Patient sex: M
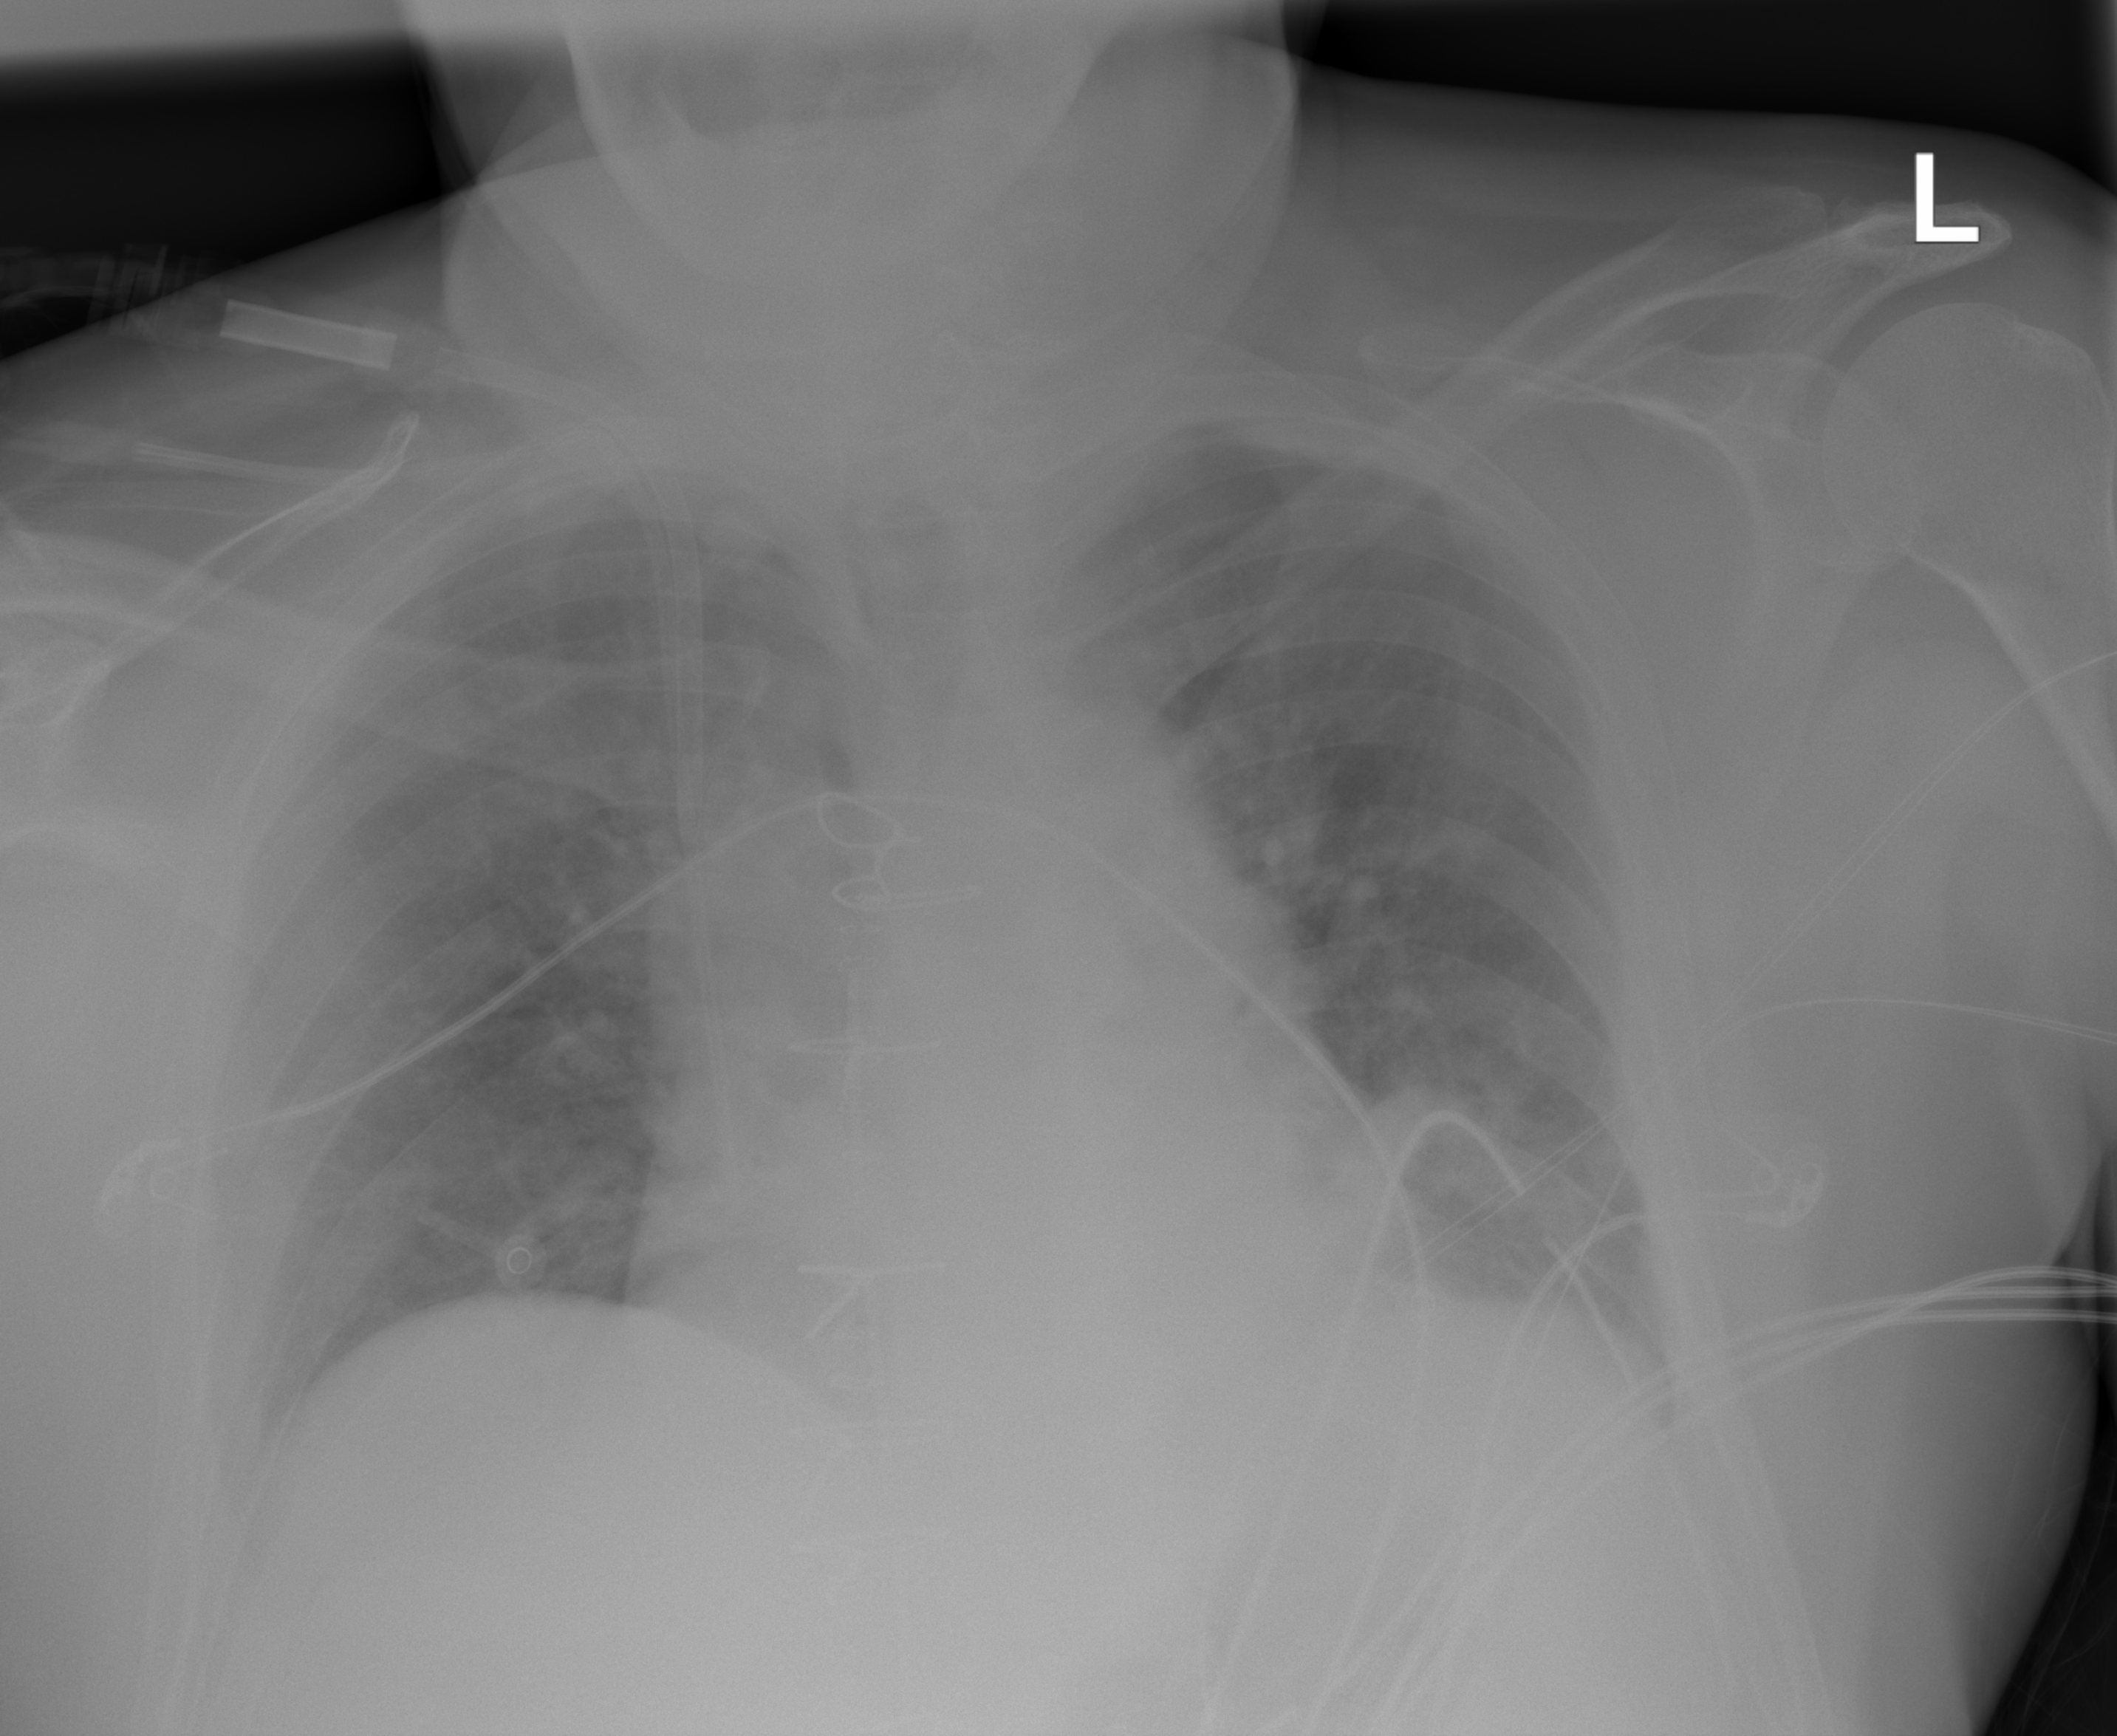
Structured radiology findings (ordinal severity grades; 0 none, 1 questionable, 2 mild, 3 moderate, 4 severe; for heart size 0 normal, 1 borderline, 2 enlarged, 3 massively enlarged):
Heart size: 2
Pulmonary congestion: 2
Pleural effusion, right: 0
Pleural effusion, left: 0
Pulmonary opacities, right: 0
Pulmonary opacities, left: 0
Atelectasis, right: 0
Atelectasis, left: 0